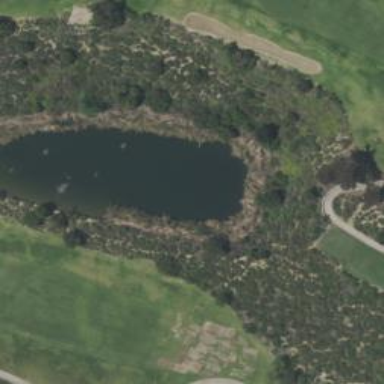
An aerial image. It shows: Water hazard in golf course. The hazard is natural water feature.